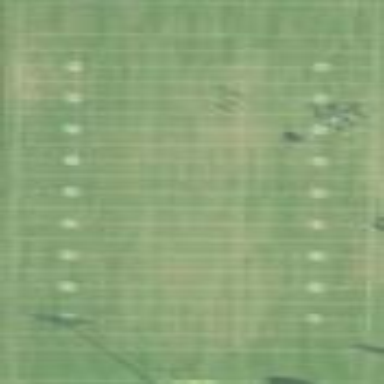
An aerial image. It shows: American football pitch.